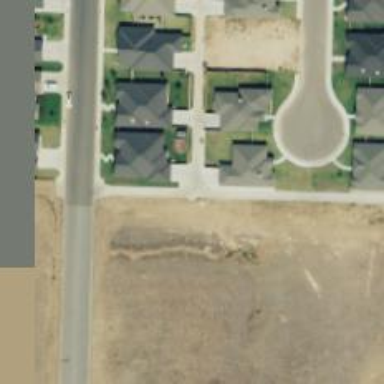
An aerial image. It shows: Alley classified as service road.